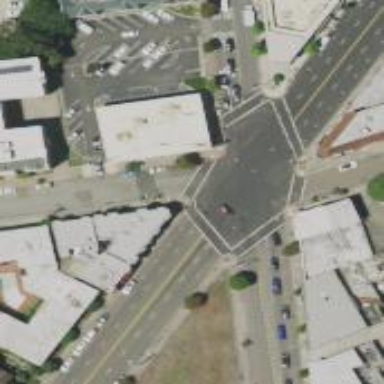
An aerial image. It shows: Crossing road.